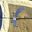
Label: 1